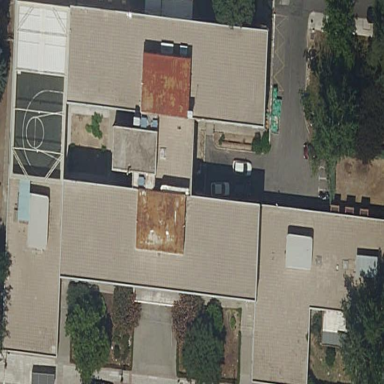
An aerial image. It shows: Hospital building.